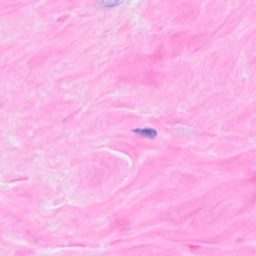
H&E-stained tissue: Breast